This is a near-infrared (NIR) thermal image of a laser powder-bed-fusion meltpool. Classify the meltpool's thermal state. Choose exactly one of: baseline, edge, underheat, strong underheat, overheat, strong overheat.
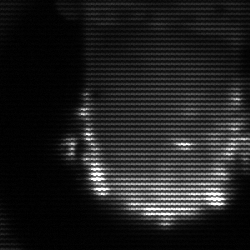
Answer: baseline